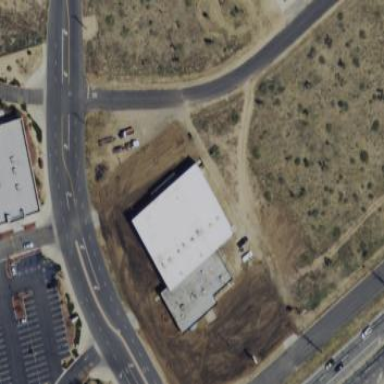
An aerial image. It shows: Building with bowling alley inside.